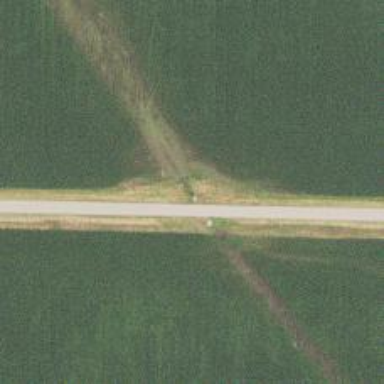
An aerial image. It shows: Culvert tunnel.